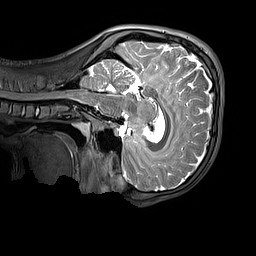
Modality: T2w
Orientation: sagittal
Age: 12
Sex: male
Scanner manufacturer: siemens
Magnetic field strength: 3 T
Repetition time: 3.2 s
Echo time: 0.408 s